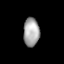
Tissue: lung
Cell type: Epithelial cells
Senescence score: 0.1792
Nuclear area (px): 449
Mean DAPI intensity: 164.615